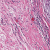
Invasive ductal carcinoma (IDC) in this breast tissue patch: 0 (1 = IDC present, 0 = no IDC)